Question: I'm a working with a PHP class that does ACL on my web application. It's driver based and actually it's just working with a config array. I want to migrate this array to a MySQL schema to do a driver for it. This is the actual config array:
'''
$config = array(
/**
* Groups as id => array(name => <string>, roles => <array>)
*/
'groups' => array(
-1 => array('name' => 'Banned', 'roles' => array('banned')),
0 => array('name' => 'Guests', 'roles' => array()),
1 => array('name' => 'Users', 'roles' => array('user')),
50 => array('name' => 'Moderators', 'roles' => array('user', 'moderator')),
100 => array('name' => 'Administrators', 'roles' => array('user', 'moderator', 'admin')),
),
/**
* Roles as name => array(location => rights)
*/
'roles' => array(
'#' => array('website' => array('read')), // default rights
'banned' => false,
'user' => array('comments' => array('create', 'read')),
'moderator' => array('comments' => array('update', 'delete')),
'admin' => array(
'website' => array('create', 'update', 'delete'),
'admin' => array('create', 'read', 'update', 'delete'),
),
'super' => true,
),
);
'''
This is what I've been thinking:

This let me associate roles to the existing groups so I've the first thing solved. What I don't know how to add is the locations and rights for each role. Obviously it will go to a separate table with a relation to a role_id but what is the best way to reproduce something like: 'array('comments' => array('update', 'delete'))'?
Last thing, if a role has a boolean (like role banned or role super) it means that all true or all false. This probably fits more on roles. No?
Thank you in advance!
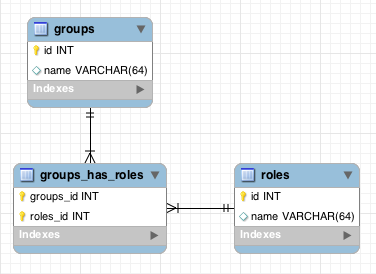
Answer: How about this?
'''
roles_has_access
-----
role_id FK
location_id FK
right_id FK
locations
-----
id PK
name
-- ?
-- whatever resources/locations you have here (website, admin, comments)
rights
-----
id PK
name
-- 'CREATE', 'UPDATE', 'DELETE', 'READ' etc.
'''